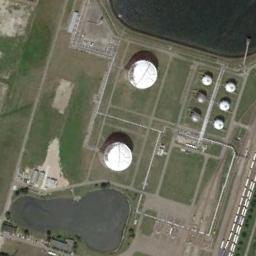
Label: storage_tank